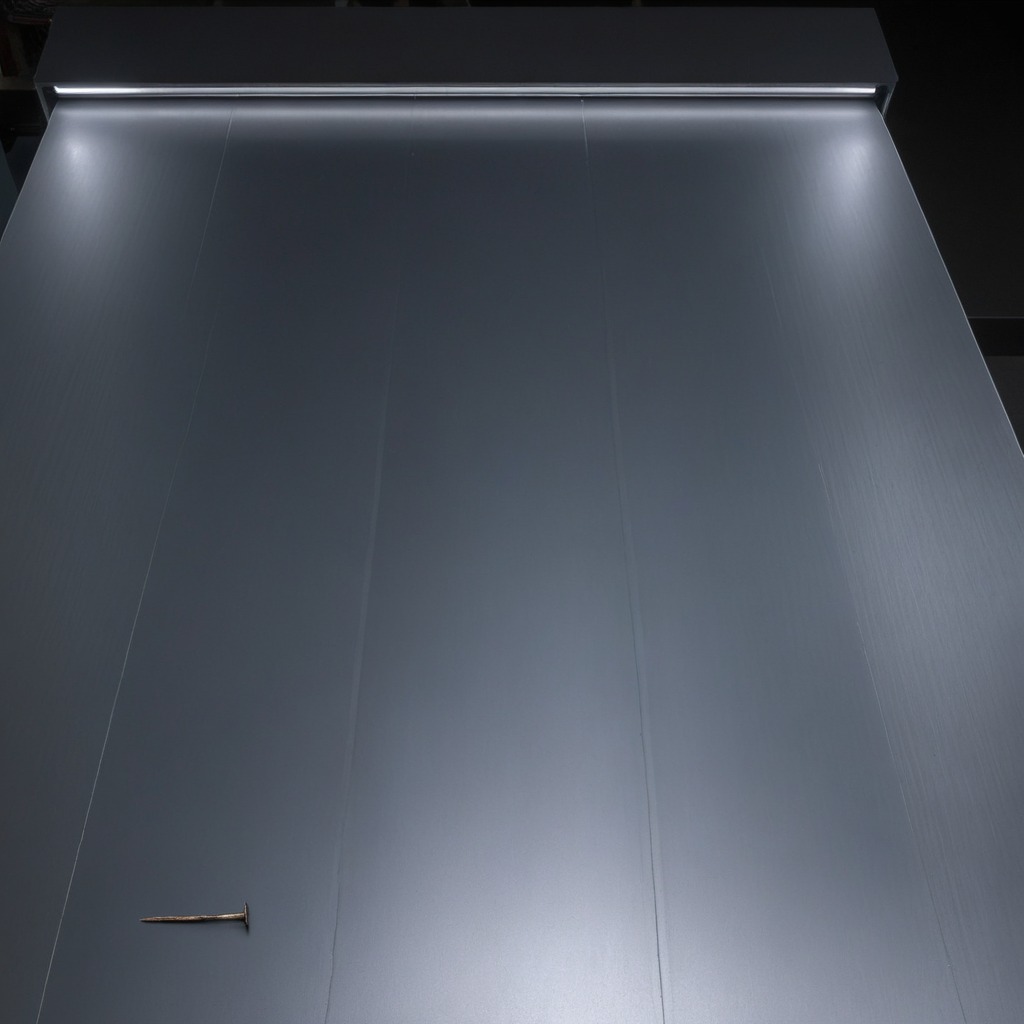
An iron nail is lying on a clean empty table in the evening.